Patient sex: M
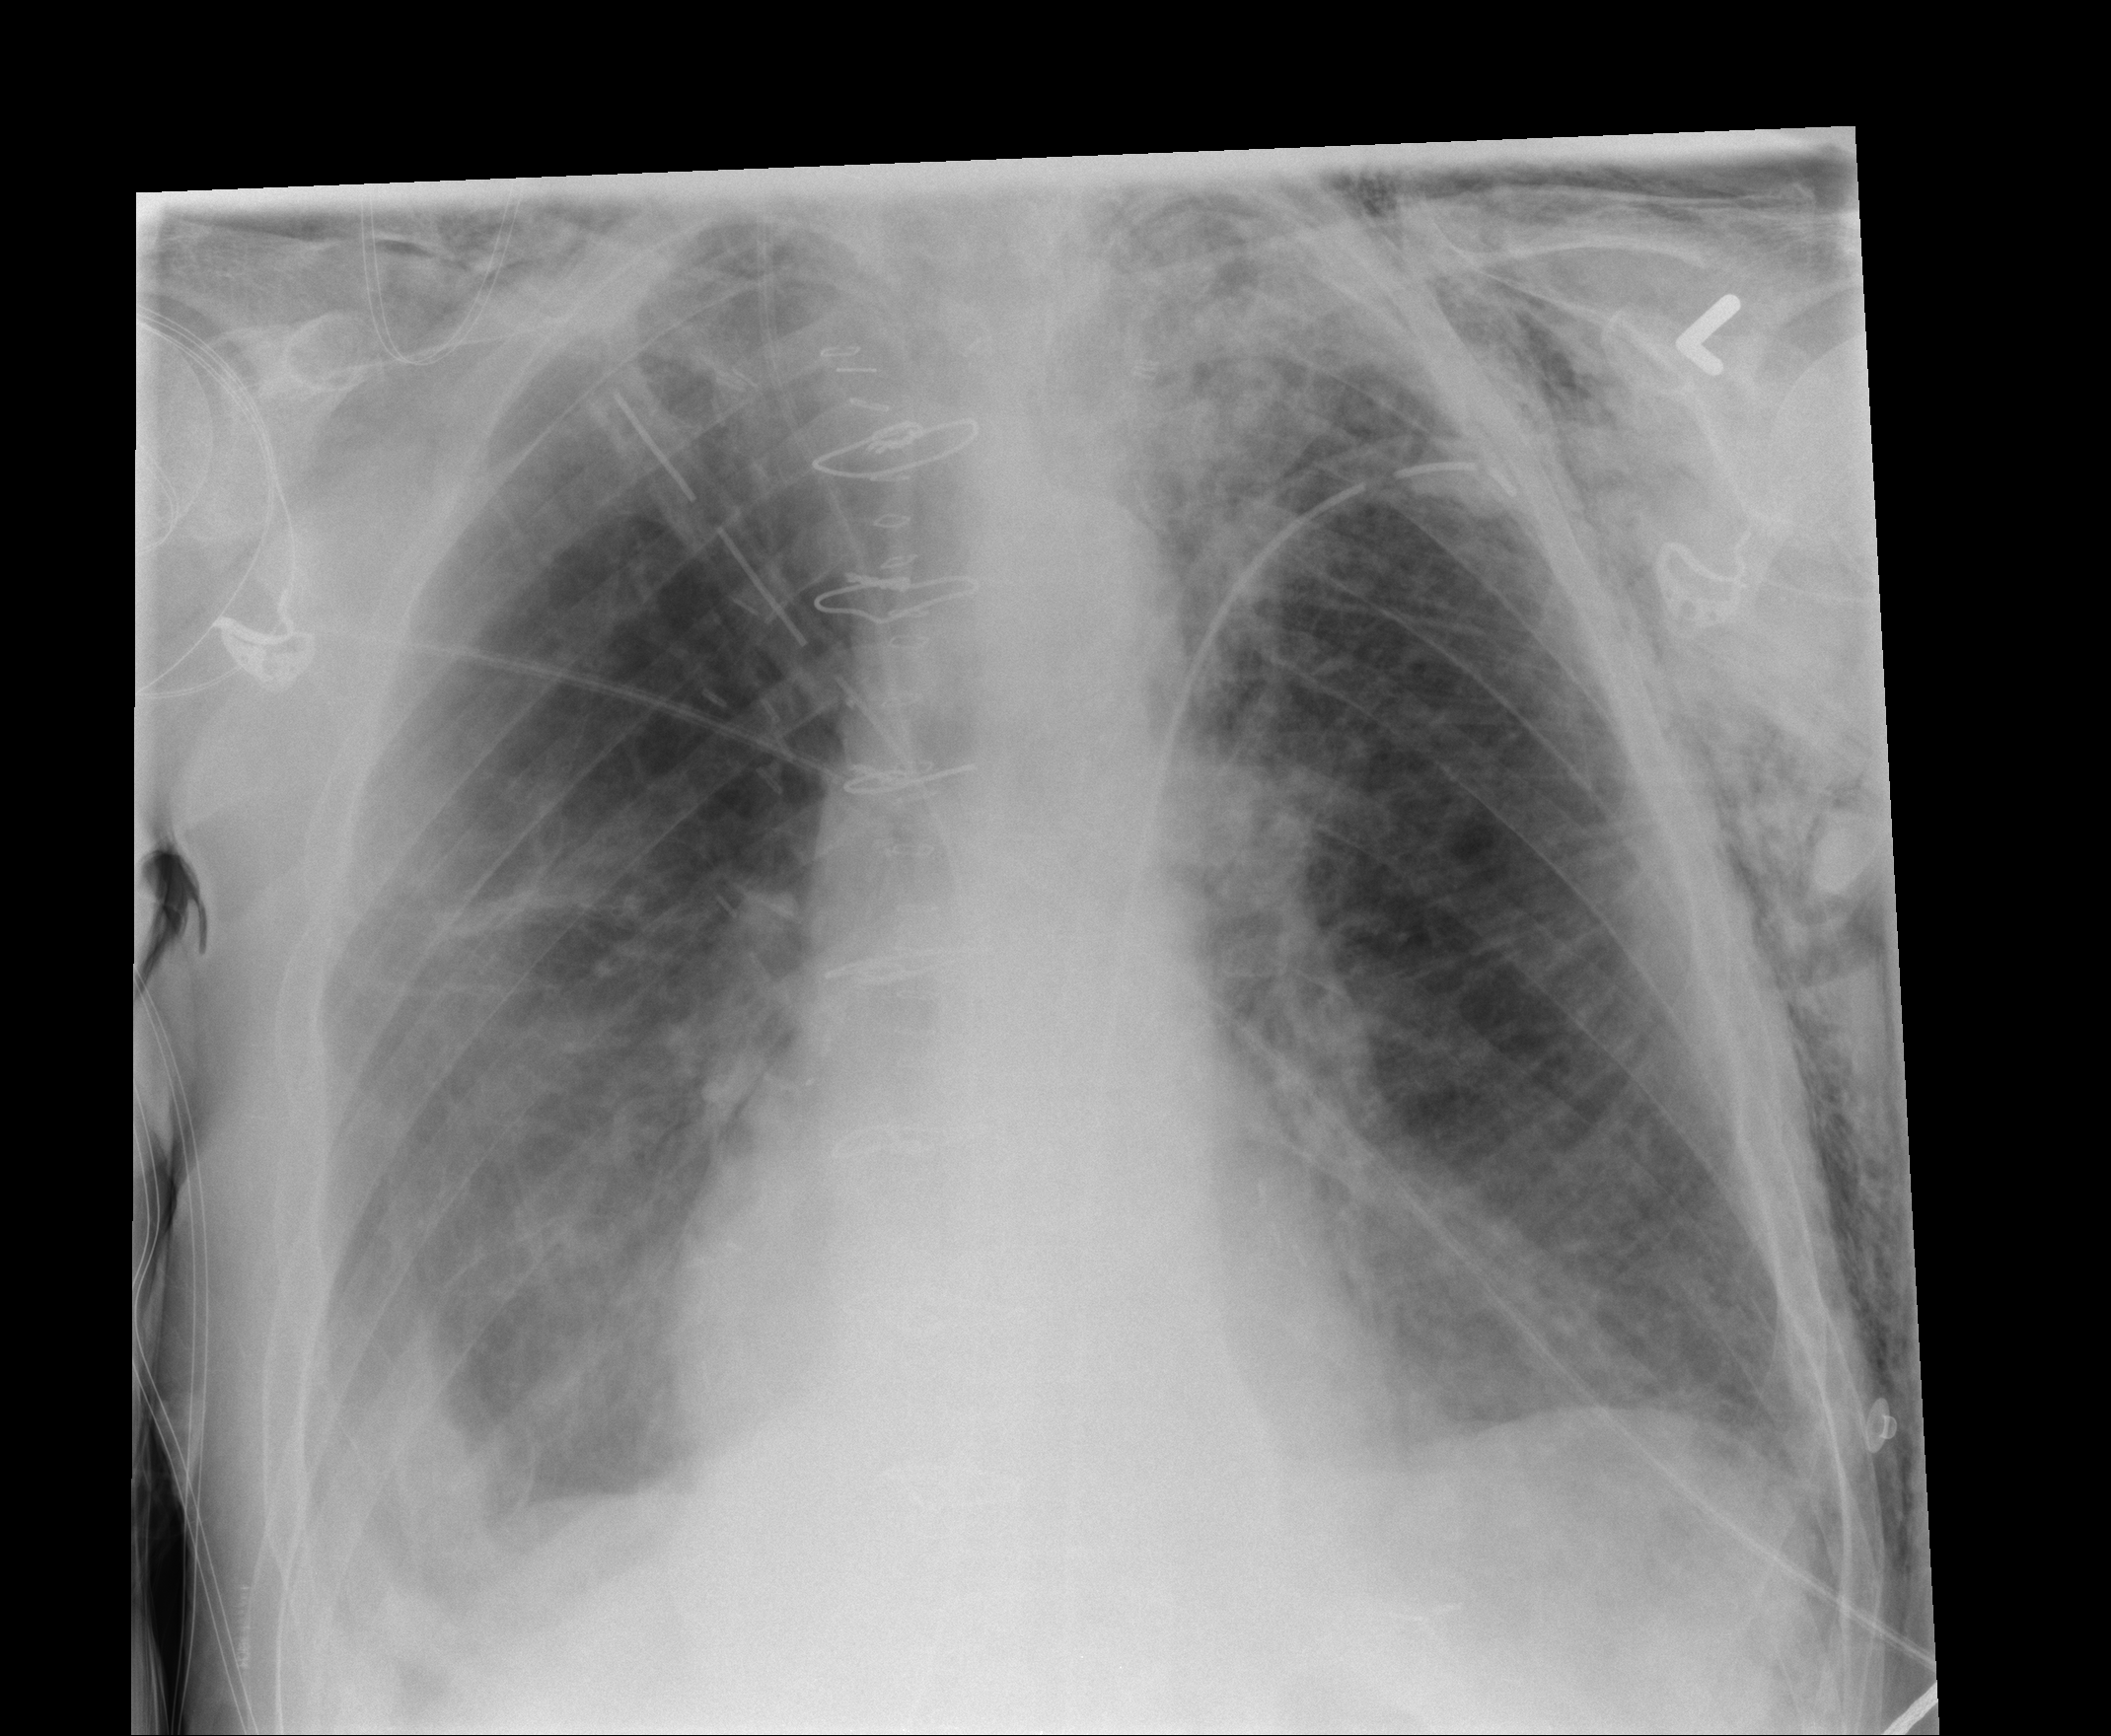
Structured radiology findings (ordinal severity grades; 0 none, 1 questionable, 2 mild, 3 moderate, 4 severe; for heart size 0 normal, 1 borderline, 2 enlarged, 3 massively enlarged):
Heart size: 0
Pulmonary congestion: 0
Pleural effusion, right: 2
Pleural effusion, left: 0
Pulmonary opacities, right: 0
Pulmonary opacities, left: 0
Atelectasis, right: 0
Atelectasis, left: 0